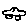
Label: car